Interaction volume radius: 5 \u00c5
Interaction volume height: 10 \u00c5
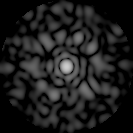
Disorder parameter: 0.8822